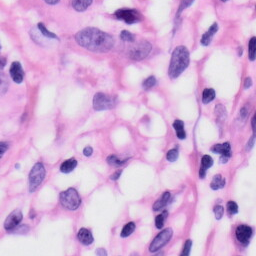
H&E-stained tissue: Skin